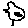
Label: bird